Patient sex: M
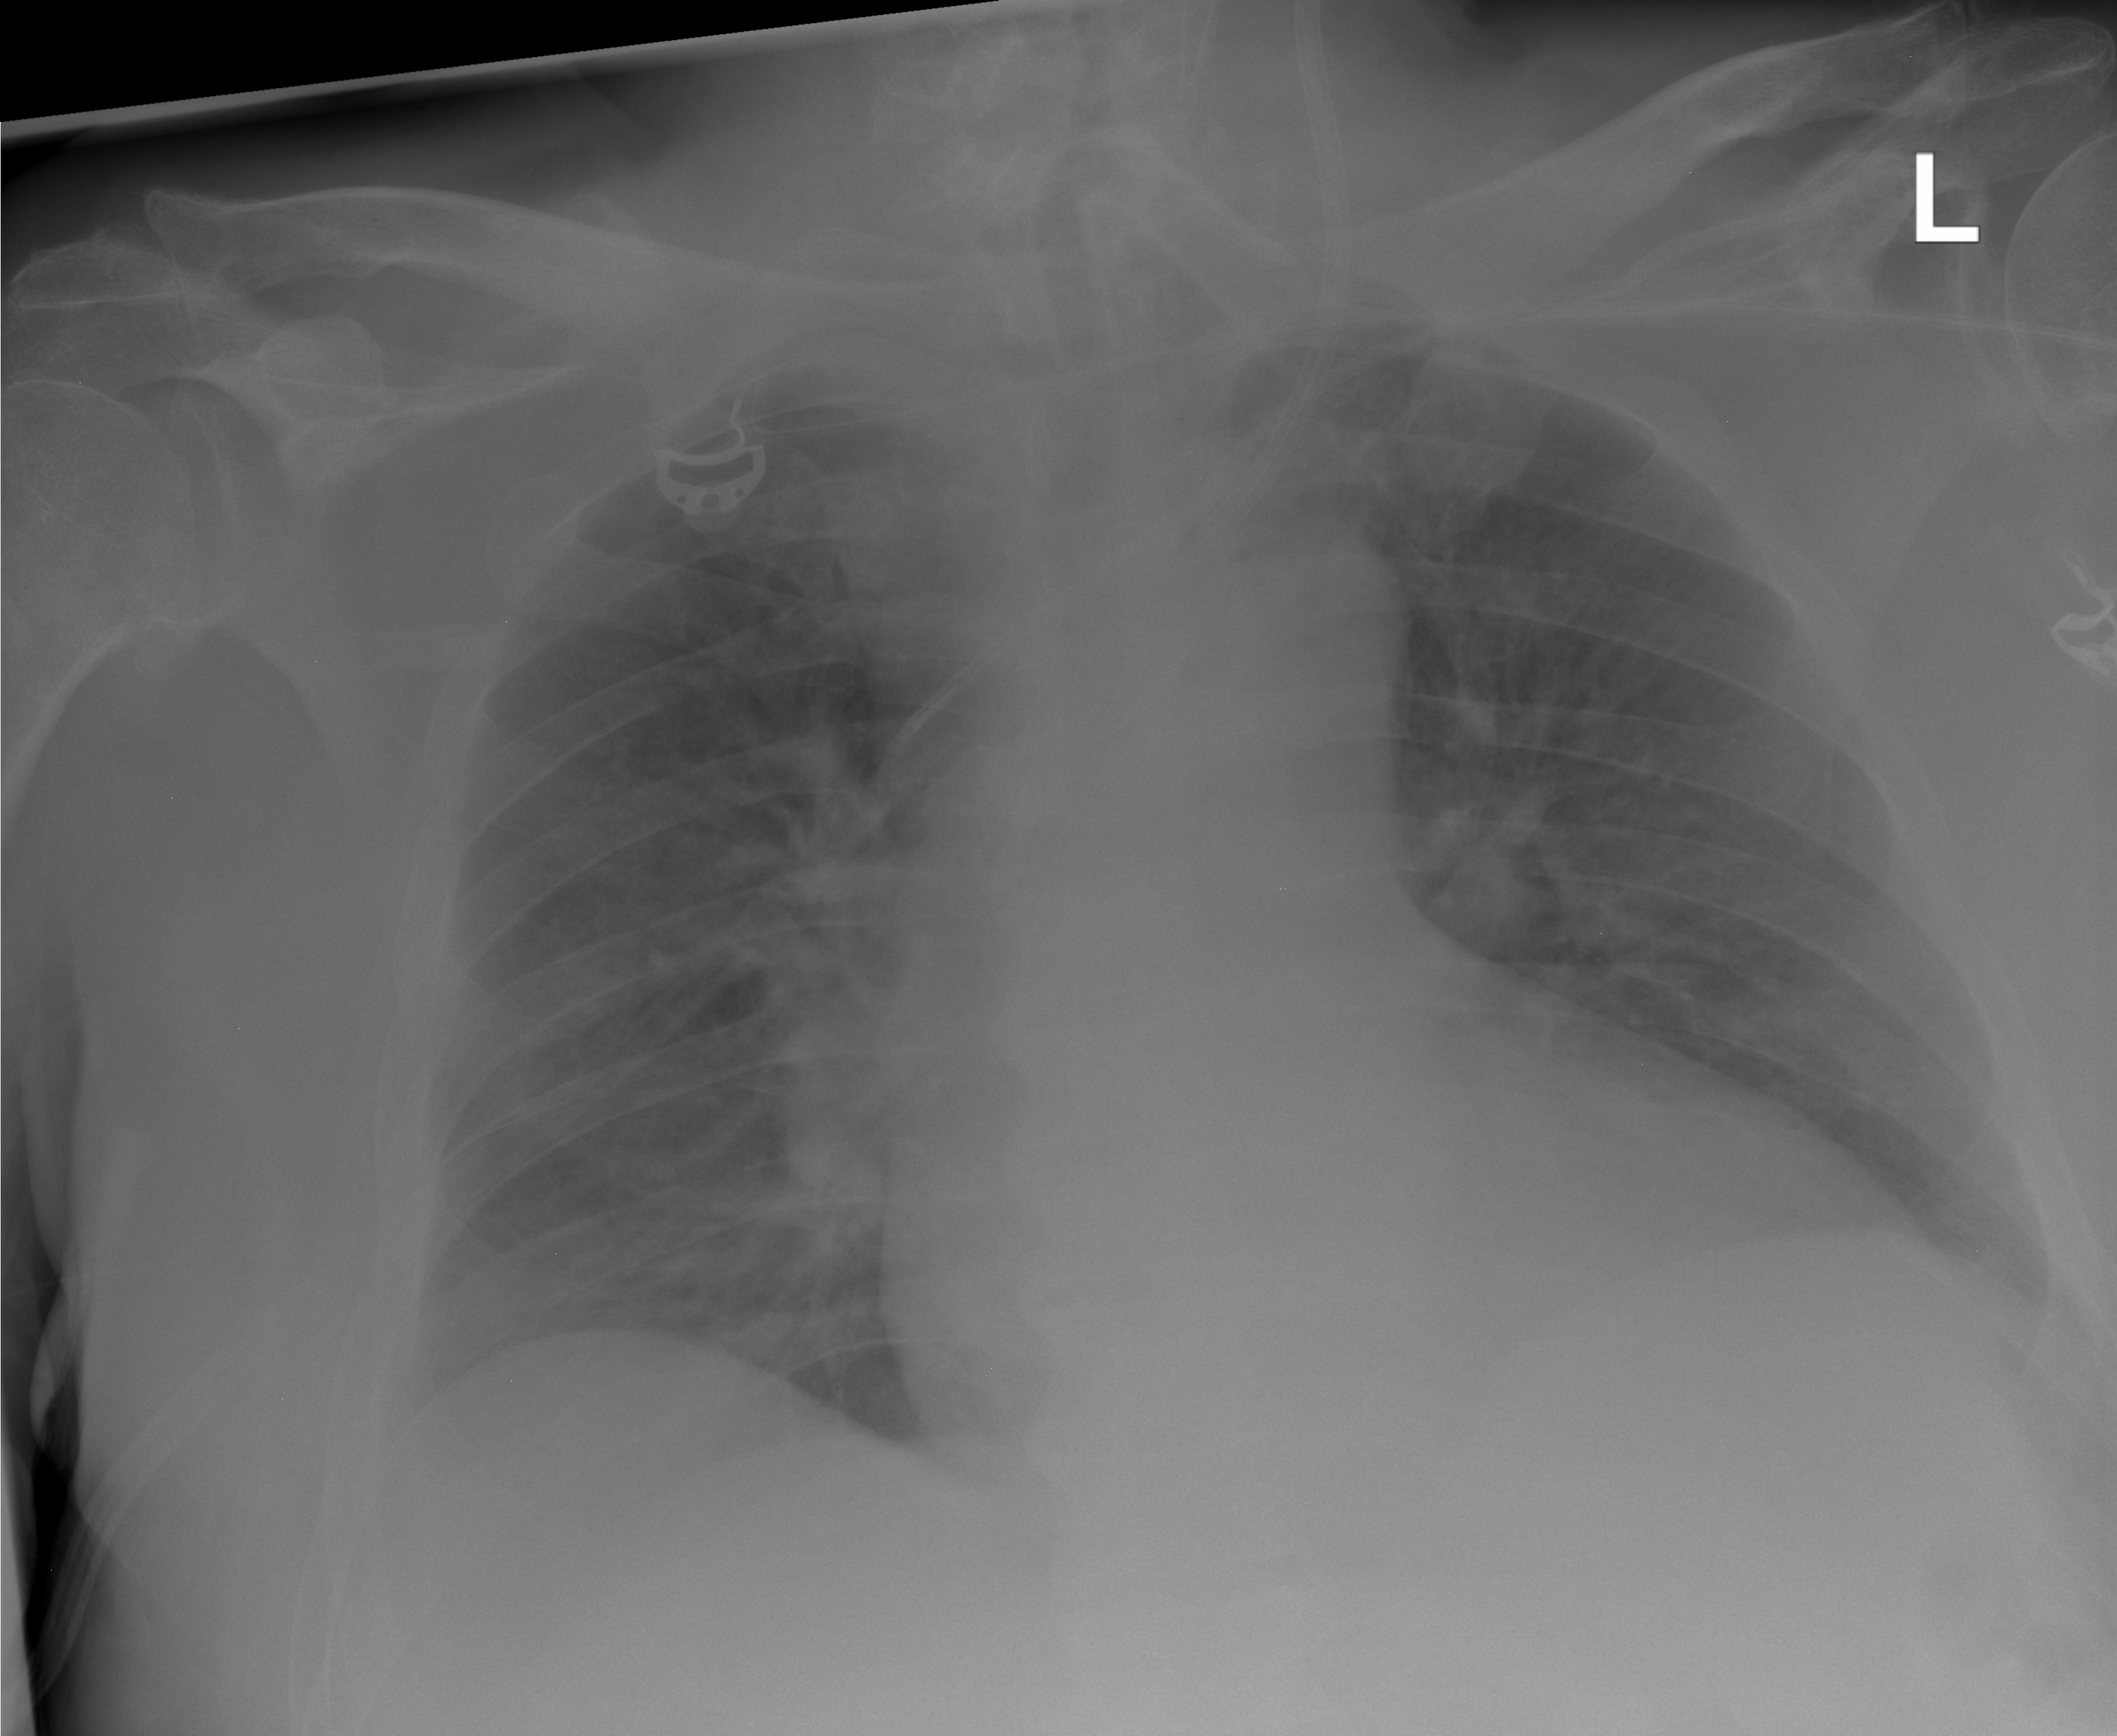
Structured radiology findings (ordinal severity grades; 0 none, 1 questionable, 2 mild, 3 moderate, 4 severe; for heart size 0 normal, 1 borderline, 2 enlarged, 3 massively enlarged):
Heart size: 0
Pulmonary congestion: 0
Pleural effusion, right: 0
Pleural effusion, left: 0
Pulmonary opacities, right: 0
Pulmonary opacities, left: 0
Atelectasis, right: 2
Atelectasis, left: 0